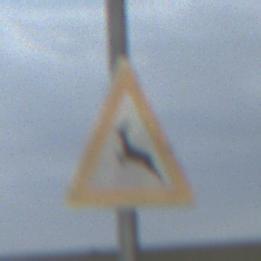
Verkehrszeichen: WildwechselRechts
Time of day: Night
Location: Outdoor (Nature)
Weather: Overcast
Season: NotSpecified
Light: Artificial